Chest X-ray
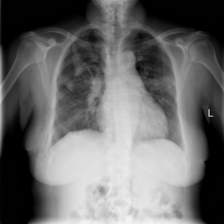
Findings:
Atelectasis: negative
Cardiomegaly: negative
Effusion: negative
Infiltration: negative
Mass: negative
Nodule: negative
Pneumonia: negative
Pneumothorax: positive
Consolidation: negative
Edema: negative
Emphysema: negative
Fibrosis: negative
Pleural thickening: negative
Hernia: negative